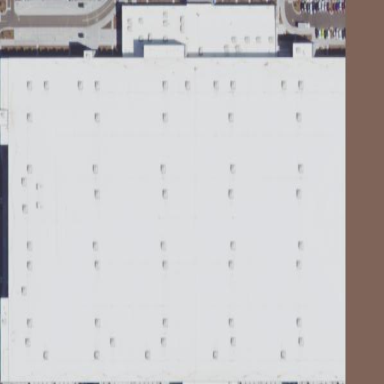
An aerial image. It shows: Warehouse that also serves as post depot.